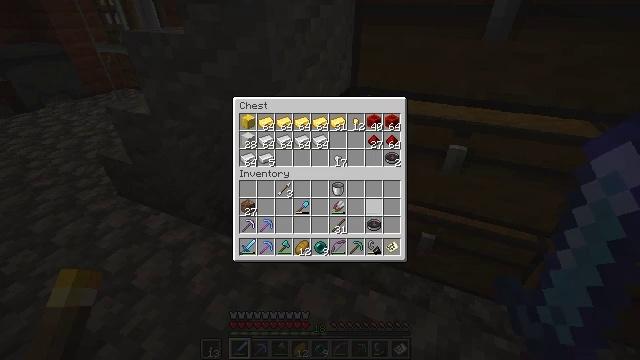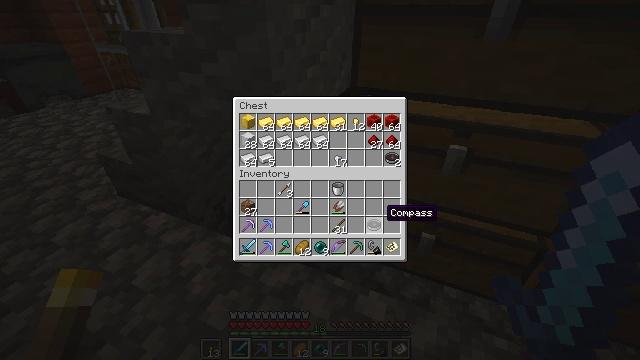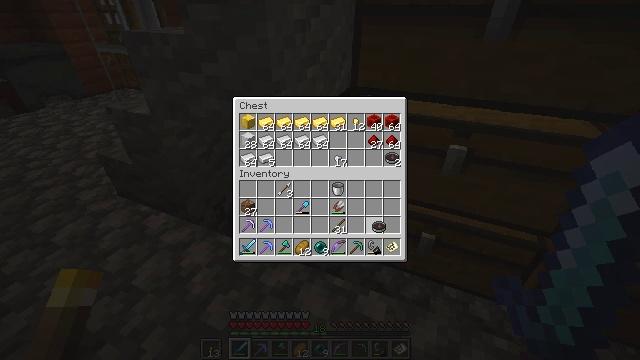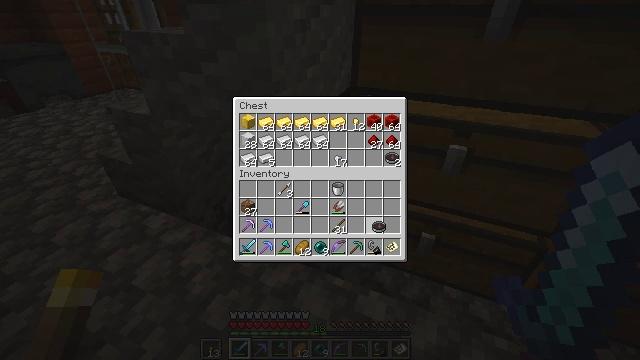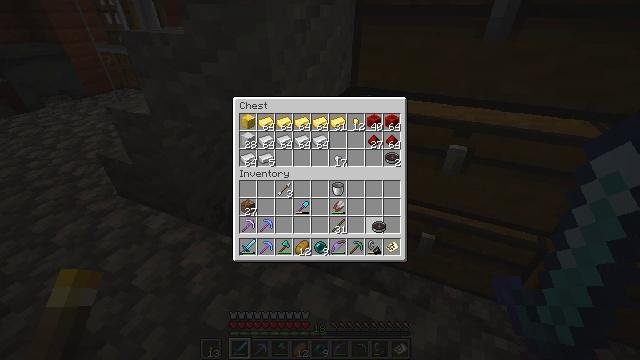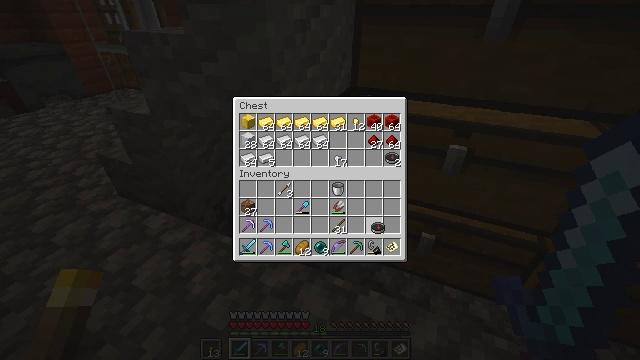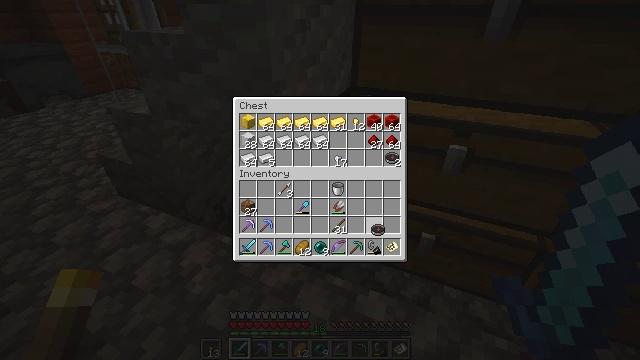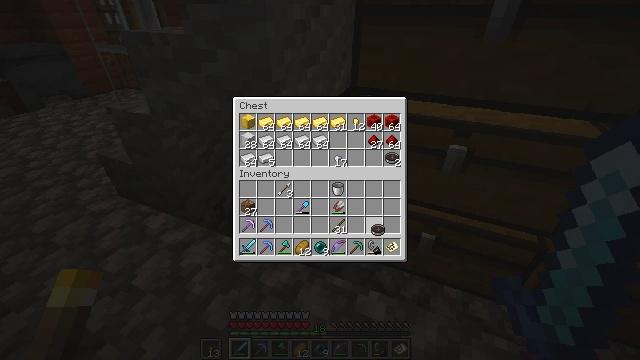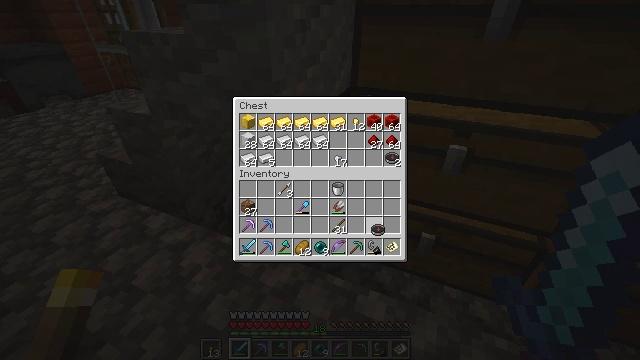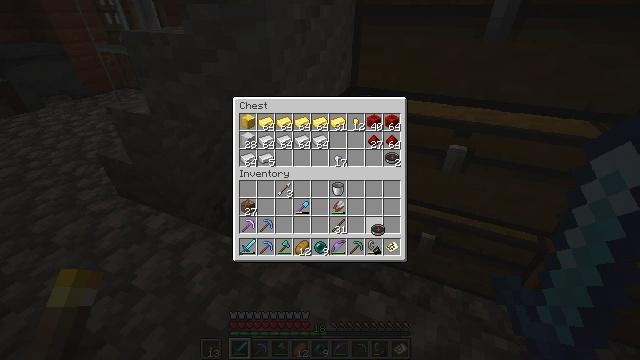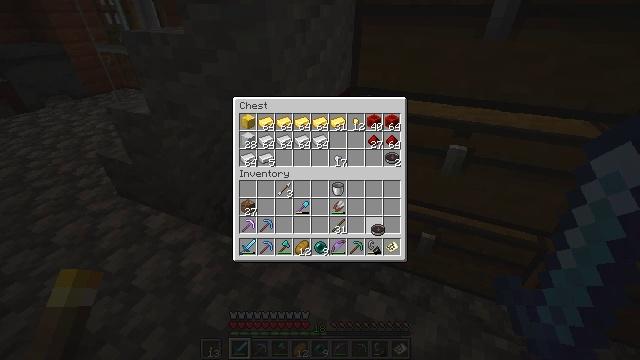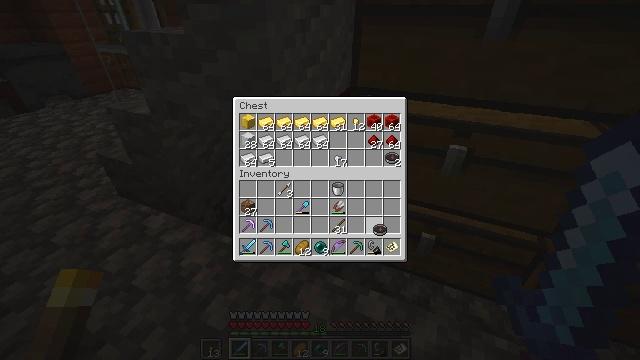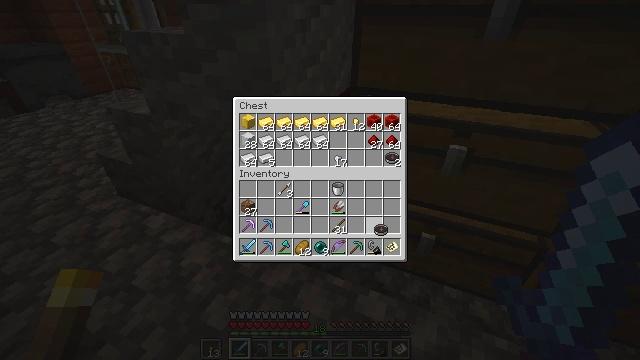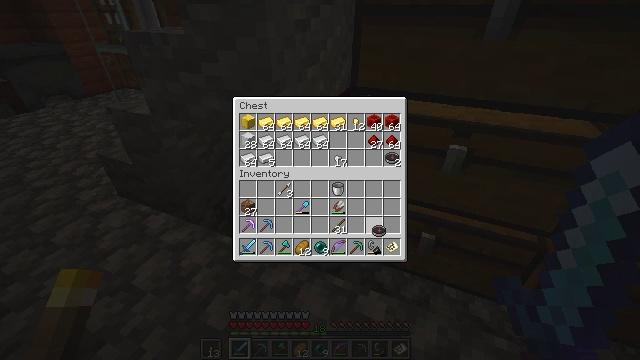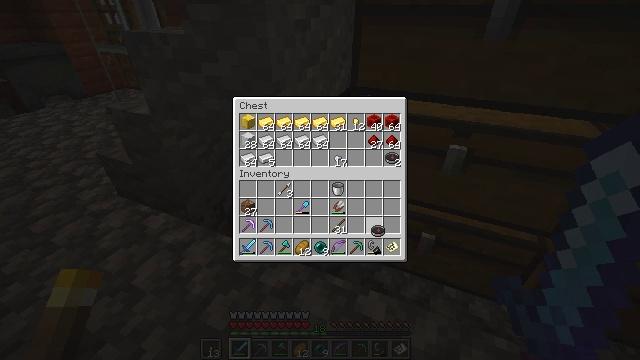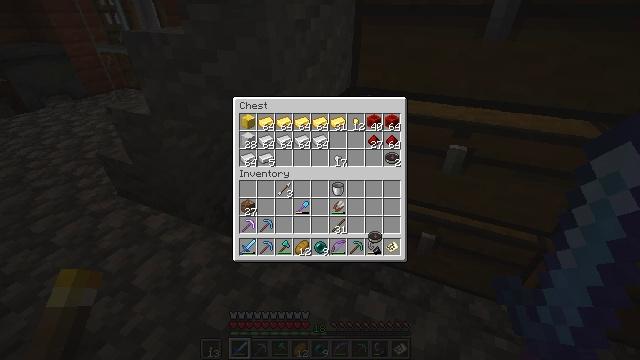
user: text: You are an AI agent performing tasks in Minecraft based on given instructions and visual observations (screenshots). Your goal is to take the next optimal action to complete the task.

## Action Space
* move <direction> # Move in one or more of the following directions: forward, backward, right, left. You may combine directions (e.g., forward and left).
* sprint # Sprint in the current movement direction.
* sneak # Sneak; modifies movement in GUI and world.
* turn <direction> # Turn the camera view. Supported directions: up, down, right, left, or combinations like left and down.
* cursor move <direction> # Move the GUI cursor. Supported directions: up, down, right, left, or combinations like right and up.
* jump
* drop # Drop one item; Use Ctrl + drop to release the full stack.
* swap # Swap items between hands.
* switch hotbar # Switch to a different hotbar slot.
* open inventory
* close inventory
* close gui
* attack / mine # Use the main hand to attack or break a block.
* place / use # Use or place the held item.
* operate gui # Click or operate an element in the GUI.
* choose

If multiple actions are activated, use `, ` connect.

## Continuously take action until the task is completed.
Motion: motion action
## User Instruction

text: Remove a diamond sword from the inventory.
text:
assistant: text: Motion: open gui
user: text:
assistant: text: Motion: operate gui
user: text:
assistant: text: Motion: no_op
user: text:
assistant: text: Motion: no_op
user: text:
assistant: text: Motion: no_op
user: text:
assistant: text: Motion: no_op
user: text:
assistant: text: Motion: no_op
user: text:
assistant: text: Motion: no_op
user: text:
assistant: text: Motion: no_op
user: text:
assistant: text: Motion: no_op
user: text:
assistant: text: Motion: no_op
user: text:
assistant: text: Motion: no_op
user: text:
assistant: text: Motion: no_op
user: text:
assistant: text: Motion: no_op
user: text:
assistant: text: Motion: no_op
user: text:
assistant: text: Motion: cursor move down
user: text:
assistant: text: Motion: no_op
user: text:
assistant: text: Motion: no_op
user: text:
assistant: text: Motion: operate gui
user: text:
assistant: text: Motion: operate gui
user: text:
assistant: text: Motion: operate gui
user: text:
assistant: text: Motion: operate gui
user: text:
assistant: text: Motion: no_op
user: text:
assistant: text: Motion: no_op
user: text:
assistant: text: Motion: no_op
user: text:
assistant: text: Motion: no_op
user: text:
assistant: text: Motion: no_op
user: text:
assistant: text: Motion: no_op
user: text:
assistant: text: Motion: no_op
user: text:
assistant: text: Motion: cursor move up